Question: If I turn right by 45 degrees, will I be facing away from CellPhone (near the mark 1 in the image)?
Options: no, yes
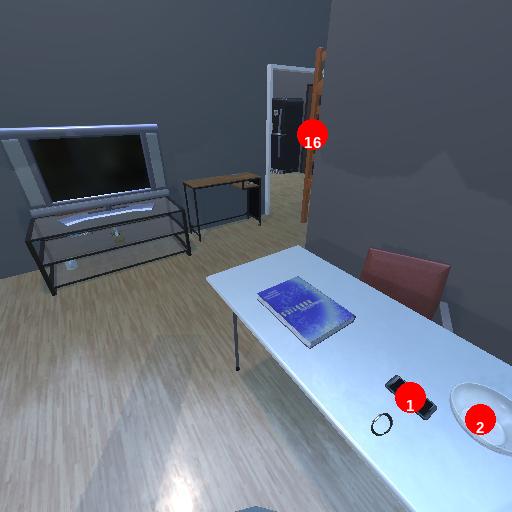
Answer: no